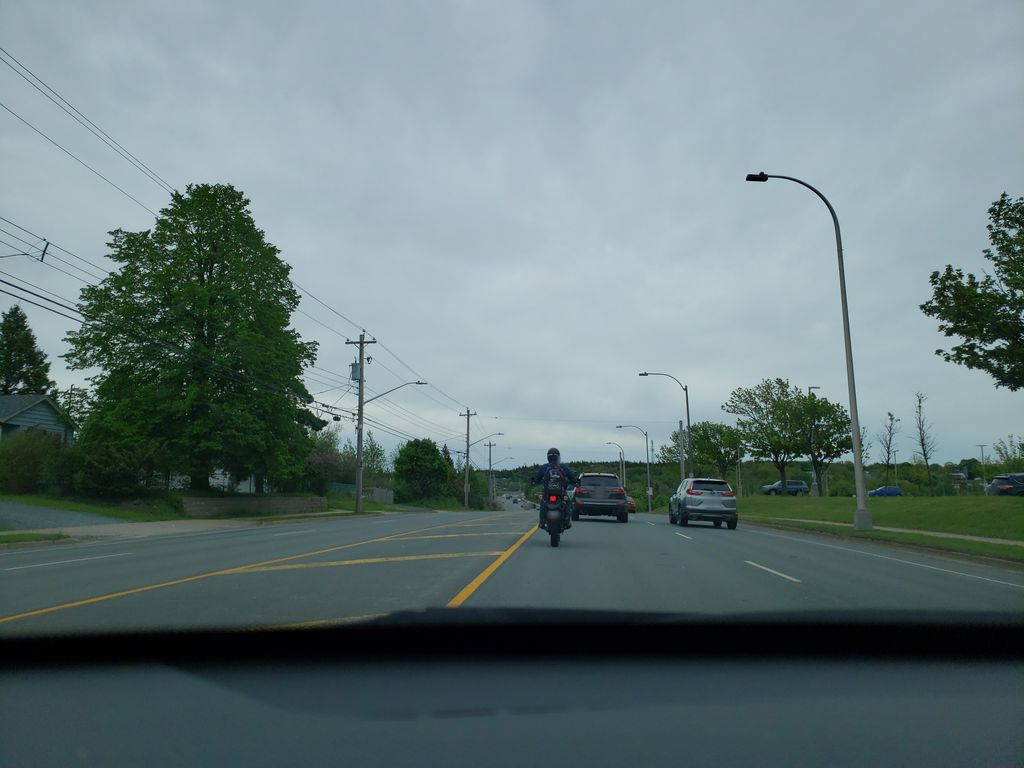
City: halifax